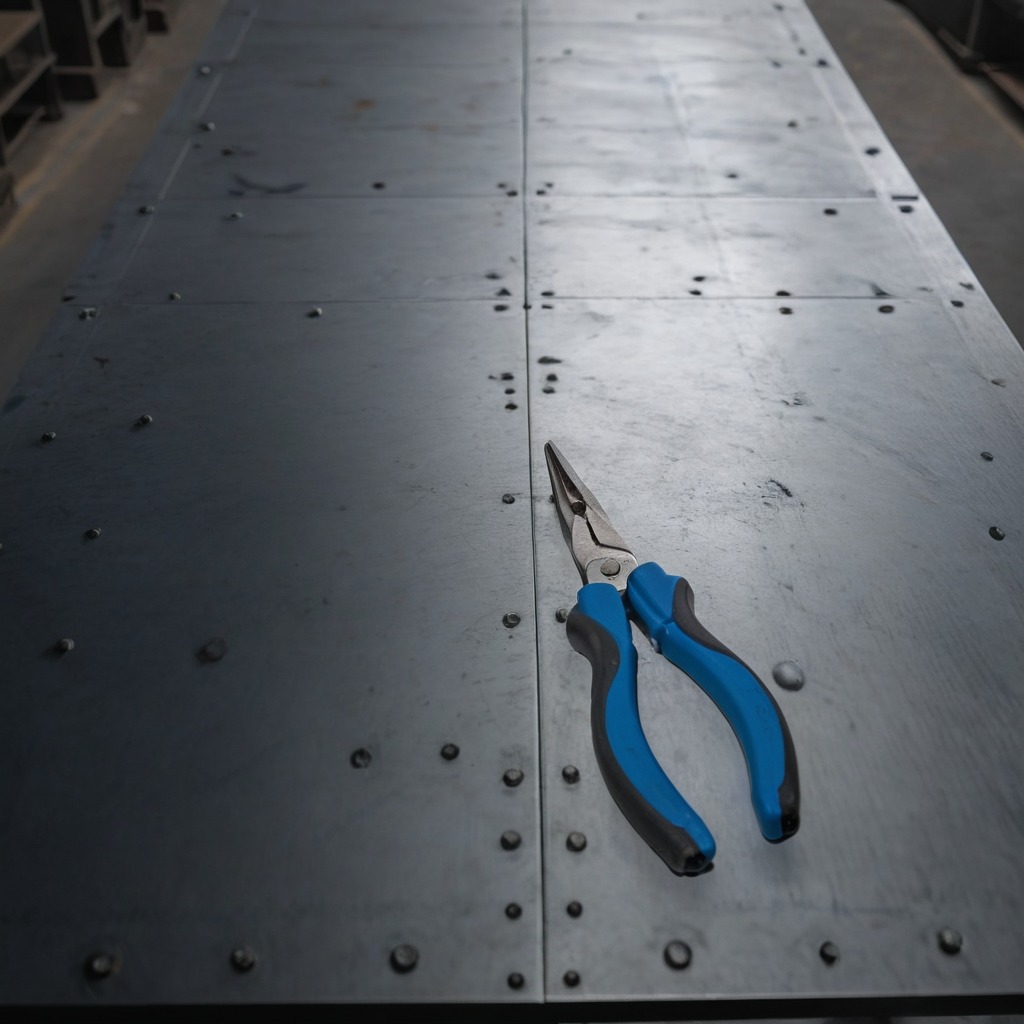
A plier lies on the cold steel table in a mining workshop.